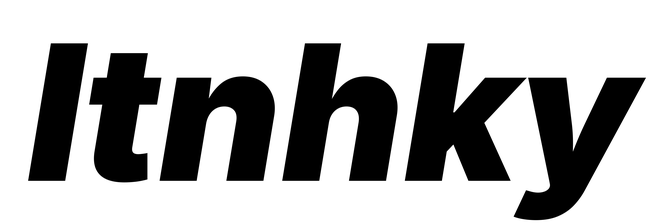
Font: Inter-Italic_Black_Italic